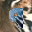
Label: 9